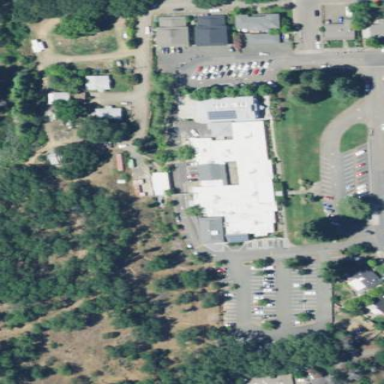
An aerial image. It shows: Healthcare clinic is depicted in the image.